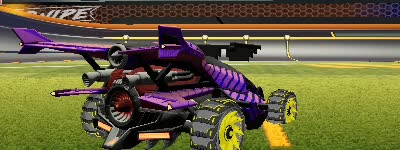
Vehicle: aftershock